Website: walmart
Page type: billing-address
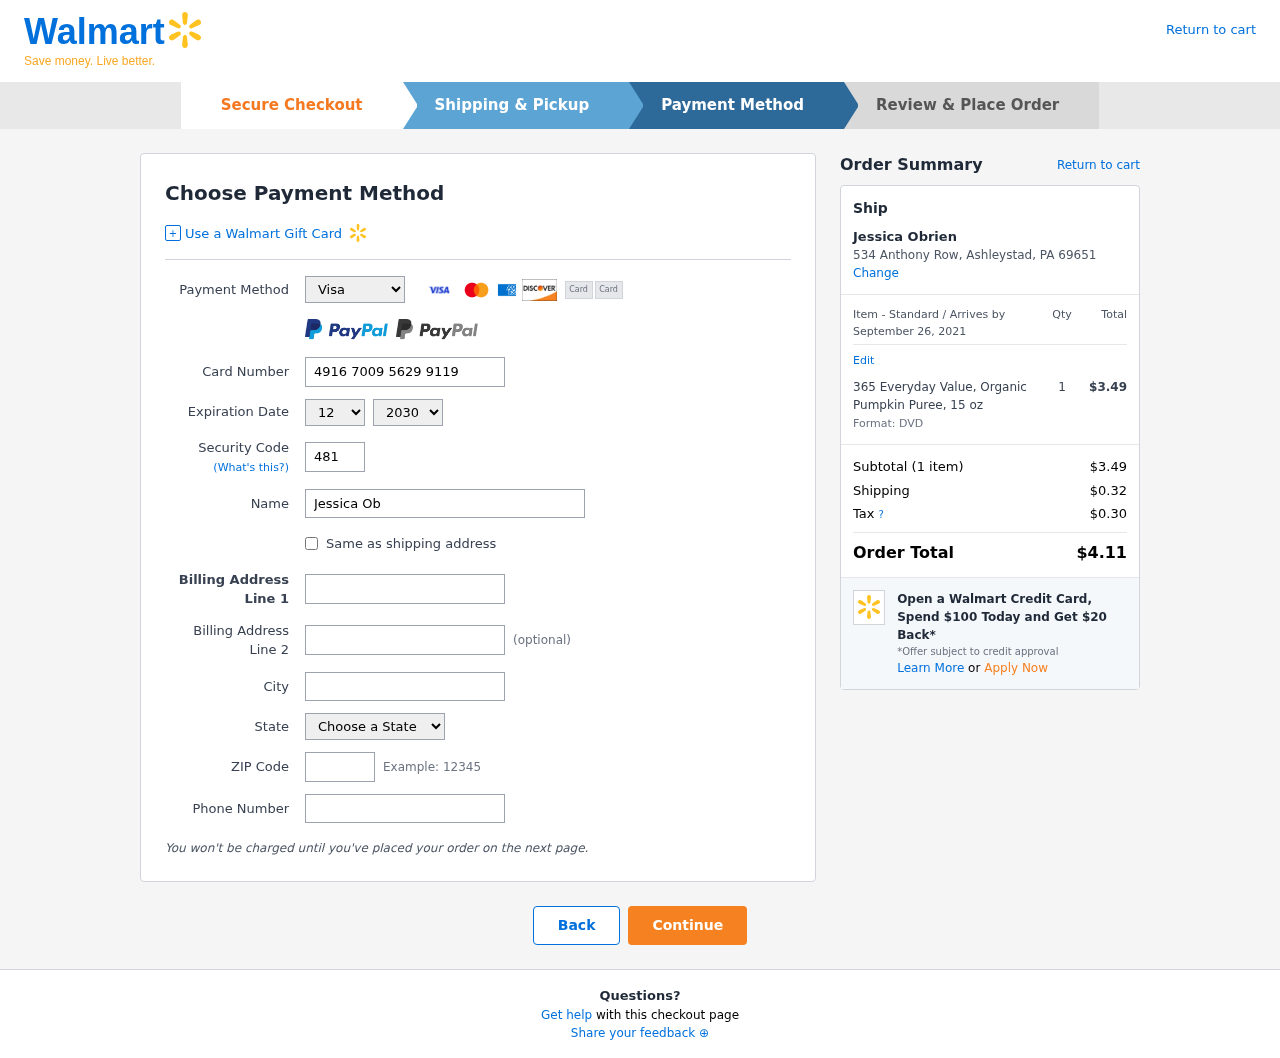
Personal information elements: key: PII_CARD_CVV
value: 481
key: PII_CARD_EXPIRY_MONTH
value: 12
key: PII_CARD_EXPIRY_YEAR
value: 30
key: PII_CARD_NUMBER
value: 4916 7009 5629 9119
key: PII_CARD_TYPE
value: Visa
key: PII_CITY
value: Ashleystad
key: PII_CITY_STATE_ZIP
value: Ashleystad, PA 69651
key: PII_FULLNAME
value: Jessica Obrien
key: PII_PHONE
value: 4058073140
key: PII_POSTCODE
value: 69651
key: PII_STATE
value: Pennsylvania
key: PII_STREET
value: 534 Anthony Row
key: PII_STREET2
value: Suite 384
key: PII_FULLNAME2
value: Jessica Obrien
Product elements: key: PRODUCT1_NAME
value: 365 Everyday Value, Organic Pumpkin Puree, 15 oz
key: PRODUCT1_PRICE
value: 3.49
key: PRODUCT1_QUANTITY
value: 1
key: PRODUCT1_DESC
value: Format: DVD
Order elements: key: ORDER_DELIVERY_DATE
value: September 26, 2021
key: ORDER_NUM_ITEMS
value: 1
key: ORDER_SUBTOTAL
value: $3.49
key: ORDER_SHIPPING_COST
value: $0.32
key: ORDER_TAX
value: $0.30
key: ORDER_TOTAL
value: $4.11